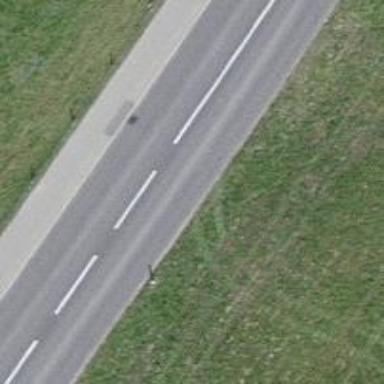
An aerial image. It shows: Tertiary road.